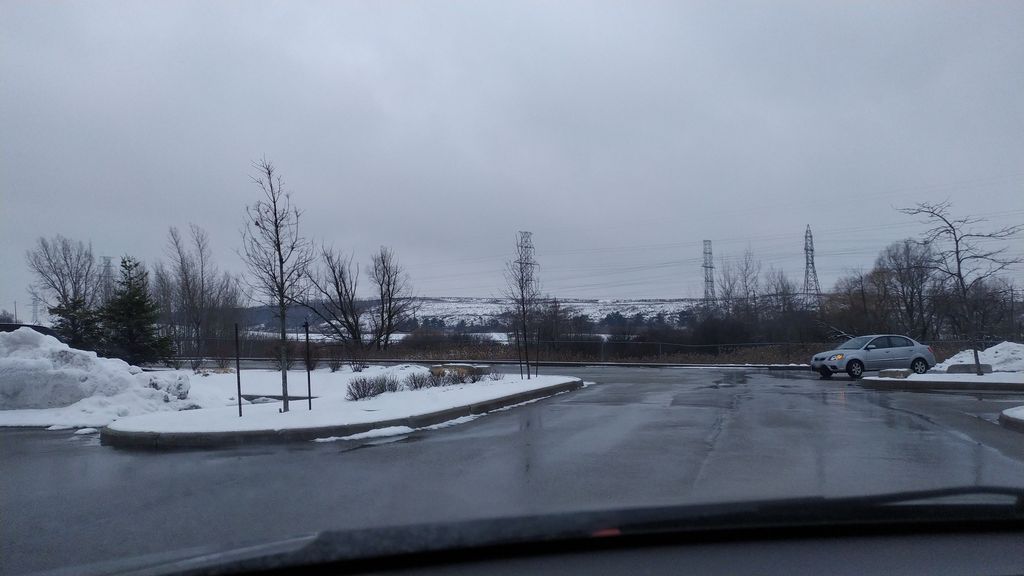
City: kitchener-waterloo